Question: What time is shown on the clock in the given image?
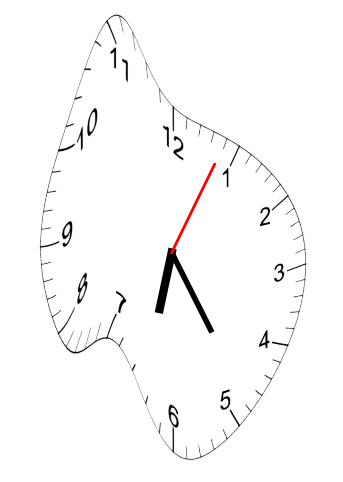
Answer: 06:24:04